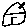
Label: house